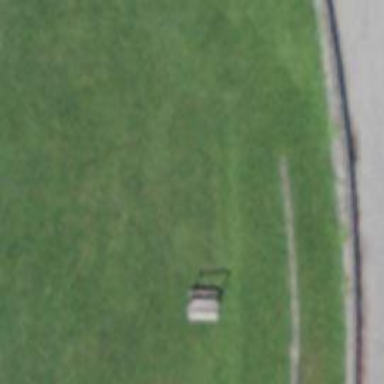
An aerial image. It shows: Picnic table located in leisure land area.